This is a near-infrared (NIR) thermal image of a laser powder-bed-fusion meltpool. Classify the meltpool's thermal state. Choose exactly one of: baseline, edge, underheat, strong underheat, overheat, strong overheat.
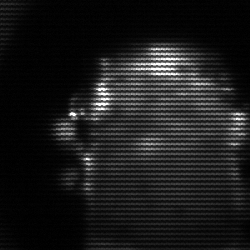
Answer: baseline